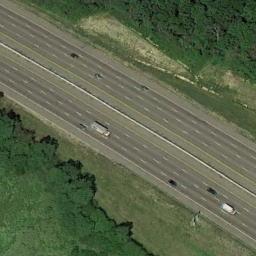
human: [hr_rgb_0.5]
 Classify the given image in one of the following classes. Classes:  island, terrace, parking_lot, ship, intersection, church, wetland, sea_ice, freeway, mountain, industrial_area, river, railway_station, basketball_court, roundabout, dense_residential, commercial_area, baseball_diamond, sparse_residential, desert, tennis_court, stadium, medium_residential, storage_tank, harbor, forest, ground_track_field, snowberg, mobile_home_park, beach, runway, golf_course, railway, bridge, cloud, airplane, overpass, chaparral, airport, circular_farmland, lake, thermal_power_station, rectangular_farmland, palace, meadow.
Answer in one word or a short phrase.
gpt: freeway